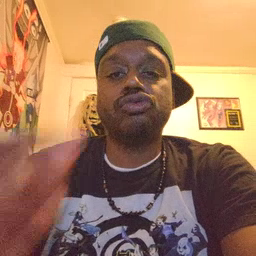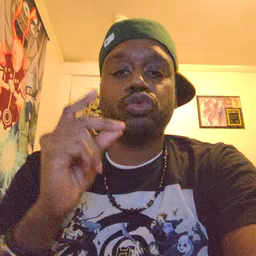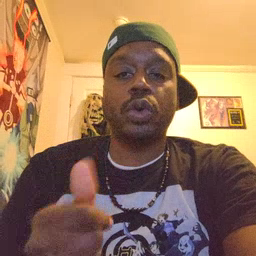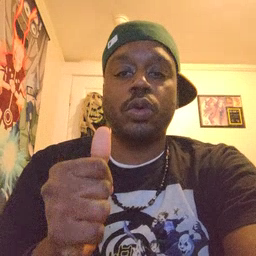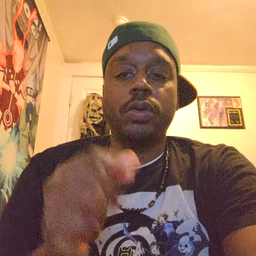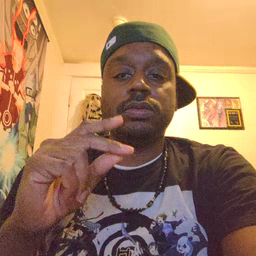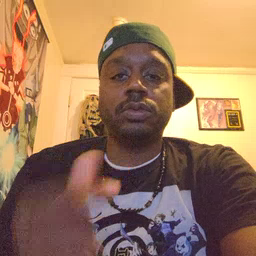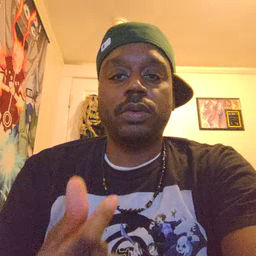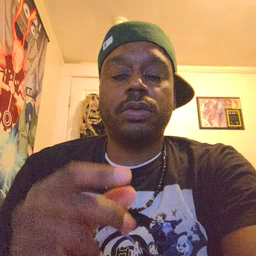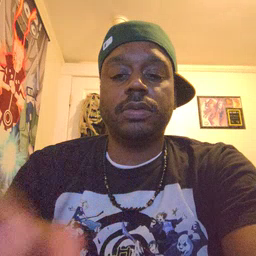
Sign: dog